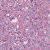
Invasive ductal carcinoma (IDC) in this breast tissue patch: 1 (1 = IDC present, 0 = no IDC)